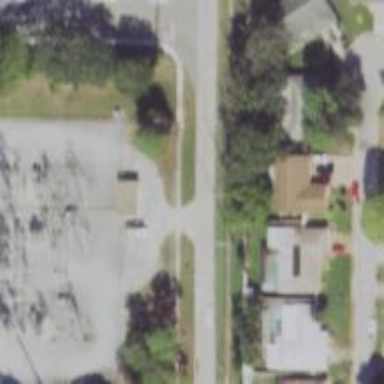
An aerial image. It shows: Power pole.